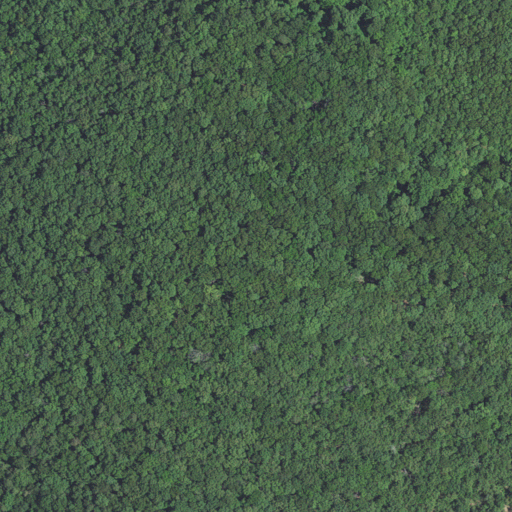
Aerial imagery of mountain in Missouri named Cedar Knob containing deciduous forest, mixed forest, and open development